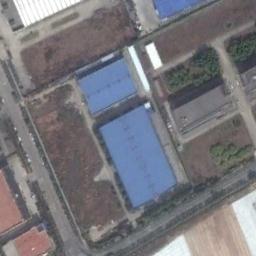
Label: industrial_area